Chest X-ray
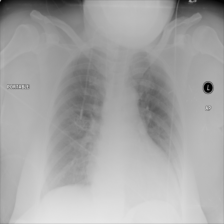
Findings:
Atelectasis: negative
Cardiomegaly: positive
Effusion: negative
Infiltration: negative
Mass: negative
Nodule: negative
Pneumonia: negative
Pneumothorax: negative
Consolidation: negative
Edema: negative
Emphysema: negative
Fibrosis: negative
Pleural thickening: negative
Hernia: negative